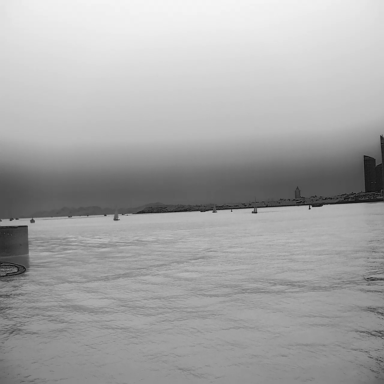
There are seven objects shown in the infrared image, including a container_ship, four sailboats, and two bulk_carriers.